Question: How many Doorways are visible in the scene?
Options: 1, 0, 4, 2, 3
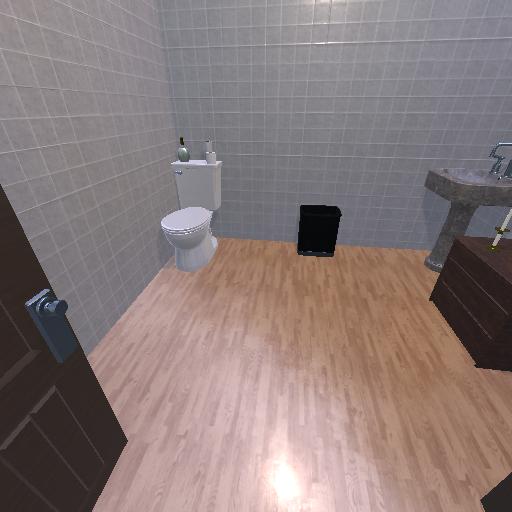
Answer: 1